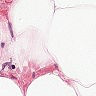
Metastatic tissue present: no